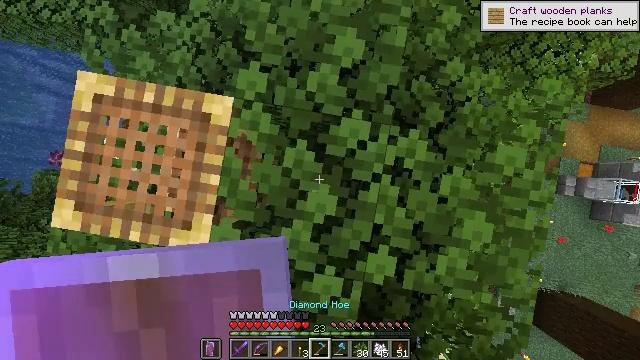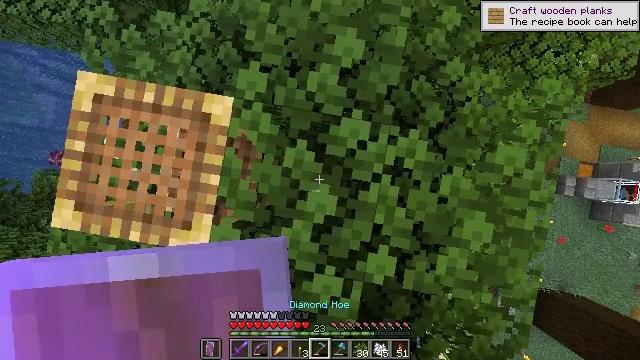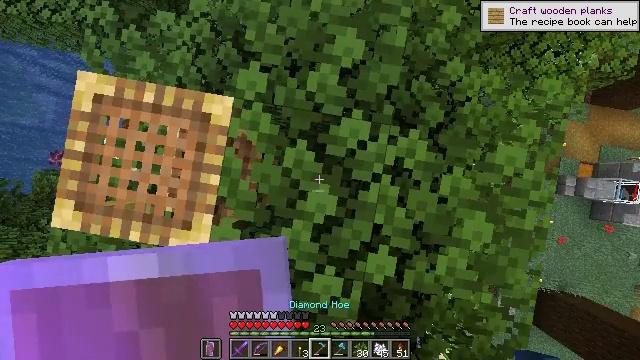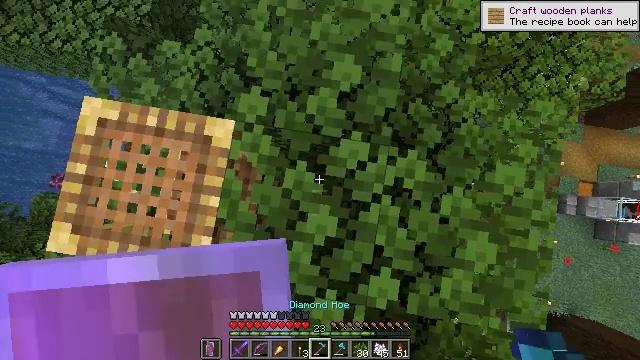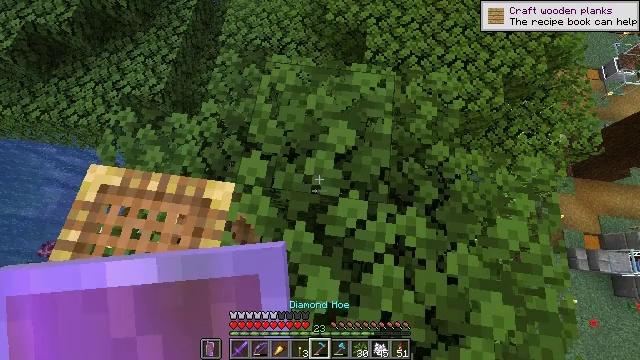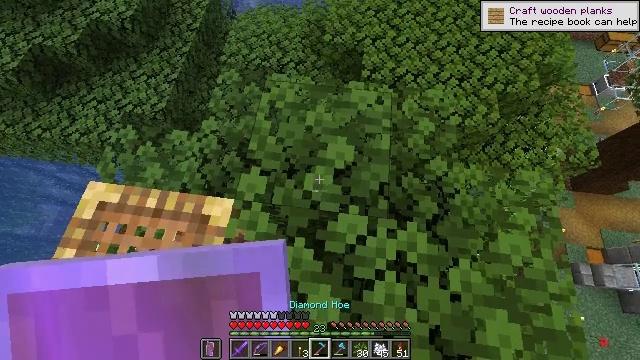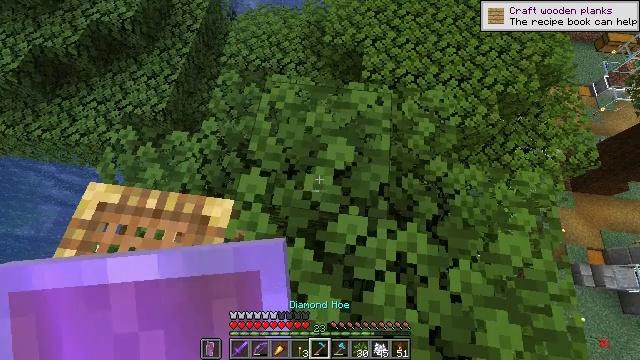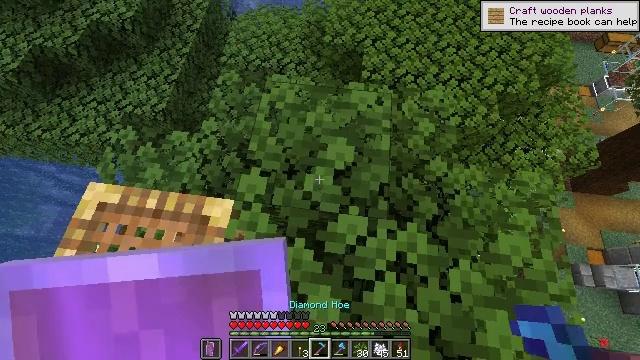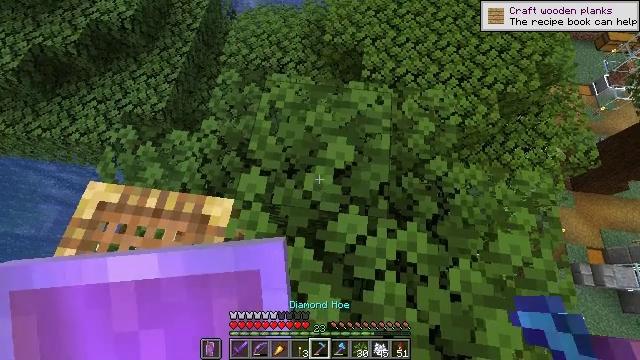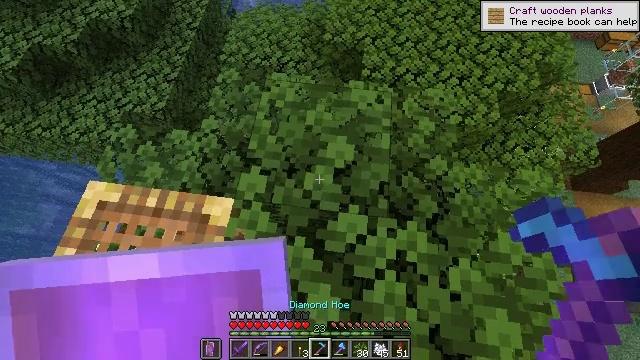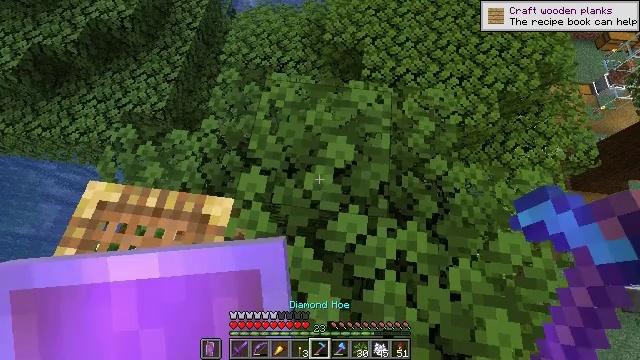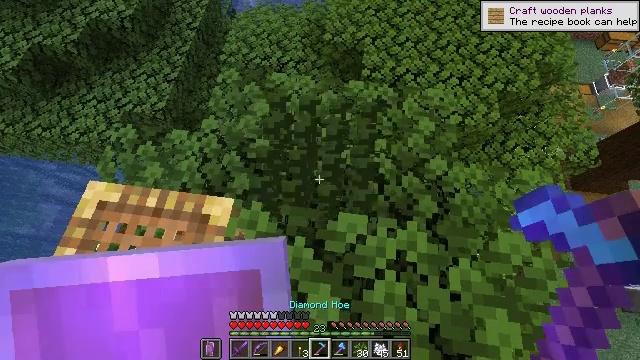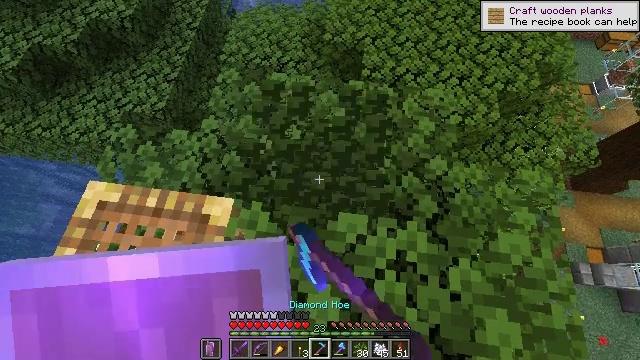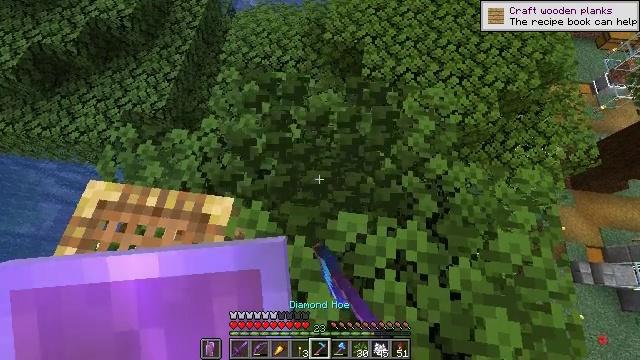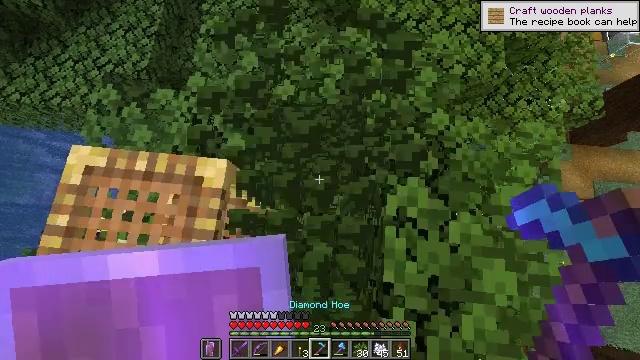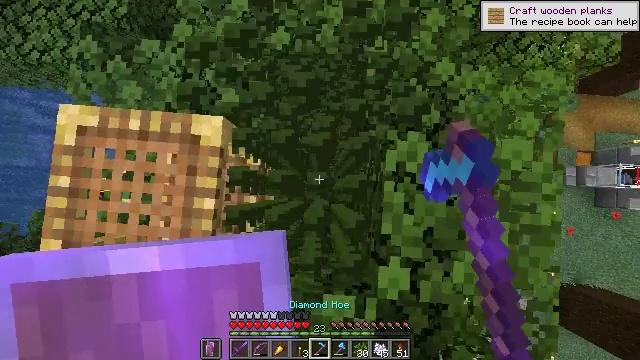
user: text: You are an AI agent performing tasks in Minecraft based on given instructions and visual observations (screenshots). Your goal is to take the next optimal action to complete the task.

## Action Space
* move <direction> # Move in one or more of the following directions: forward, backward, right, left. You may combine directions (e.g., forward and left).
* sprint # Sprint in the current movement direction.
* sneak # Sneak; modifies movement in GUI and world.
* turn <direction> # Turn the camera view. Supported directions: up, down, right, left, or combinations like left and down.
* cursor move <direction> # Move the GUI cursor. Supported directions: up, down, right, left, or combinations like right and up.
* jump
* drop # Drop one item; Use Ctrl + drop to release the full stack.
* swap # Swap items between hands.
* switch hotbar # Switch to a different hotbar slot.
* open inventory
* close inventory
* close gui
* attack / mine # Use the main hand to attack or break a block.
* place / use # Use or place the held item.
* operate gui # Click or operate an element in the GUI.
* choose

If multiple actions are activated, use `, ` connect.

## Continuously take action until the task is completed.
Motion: motion action
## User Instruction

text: Collect some oak leaves.
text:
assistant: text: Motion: no_op
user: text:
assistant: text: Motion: no_op
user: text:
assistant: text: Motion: turn up
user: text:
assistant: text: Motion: turn right and up
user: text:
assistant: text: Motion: turn up
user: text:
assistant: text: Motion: no_op
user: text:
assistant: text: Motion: no_op
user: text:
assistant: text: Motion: no_op
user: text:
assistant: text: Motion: no_op
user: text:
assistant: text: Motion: no_op
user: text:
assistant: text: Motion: attack / mine
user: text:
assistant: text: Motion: attack / mine
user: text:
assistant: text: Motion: attack / mine
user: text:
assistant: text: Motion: turn right and down, attack / mine
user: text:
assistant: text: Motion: turn right and down, attack / mine
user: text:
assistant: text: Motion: turn down, attack / mine
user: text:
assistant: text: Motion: attack / mine
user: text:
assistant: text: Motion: no_op
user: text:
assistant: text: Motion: no_op
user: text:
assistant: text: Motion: no_op
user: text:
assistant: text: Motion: no_op
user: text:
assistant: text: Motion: no_op
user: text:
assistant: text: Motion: no_op
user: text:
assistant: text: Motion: no_op
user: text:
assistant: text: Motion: no_op
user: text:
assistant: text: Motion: turn up
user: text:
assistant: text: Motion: turn up
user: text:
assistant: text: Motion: no_op
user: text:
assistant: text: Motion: no_op
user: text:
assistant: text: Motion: no_op